Field crop: maize
Growth stage: 2
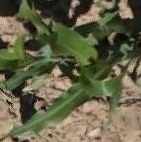
Species: maize